Interaction volume radius: 5 \u00c5
Interaction volume height: 10 \u00c5
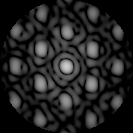
Disorder parameter: 0.2826